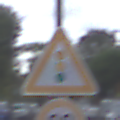
Verkehrszeichen: Lichtzeichenanlage
Zusatzzeichen unten: Geschwindigkeit90
Umgebung: Outdoor, Urban
Tageszeit: MorningAfternoon
Wetter: Overcast
Licht: Natural
Jahreszeit: NotSpecified
Kontrast: LowContrast